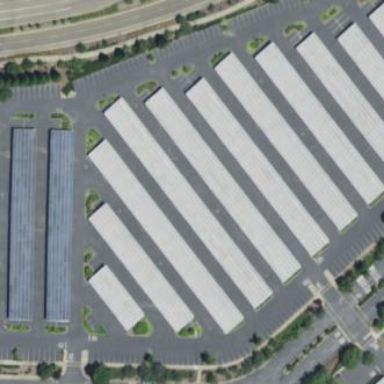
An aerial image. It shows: Solar photovoltaic panel generator located on building's roof.